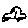
Label: car